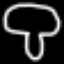
Label: mushroom